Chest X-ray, PA view. Patient: 45 years old, sex M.
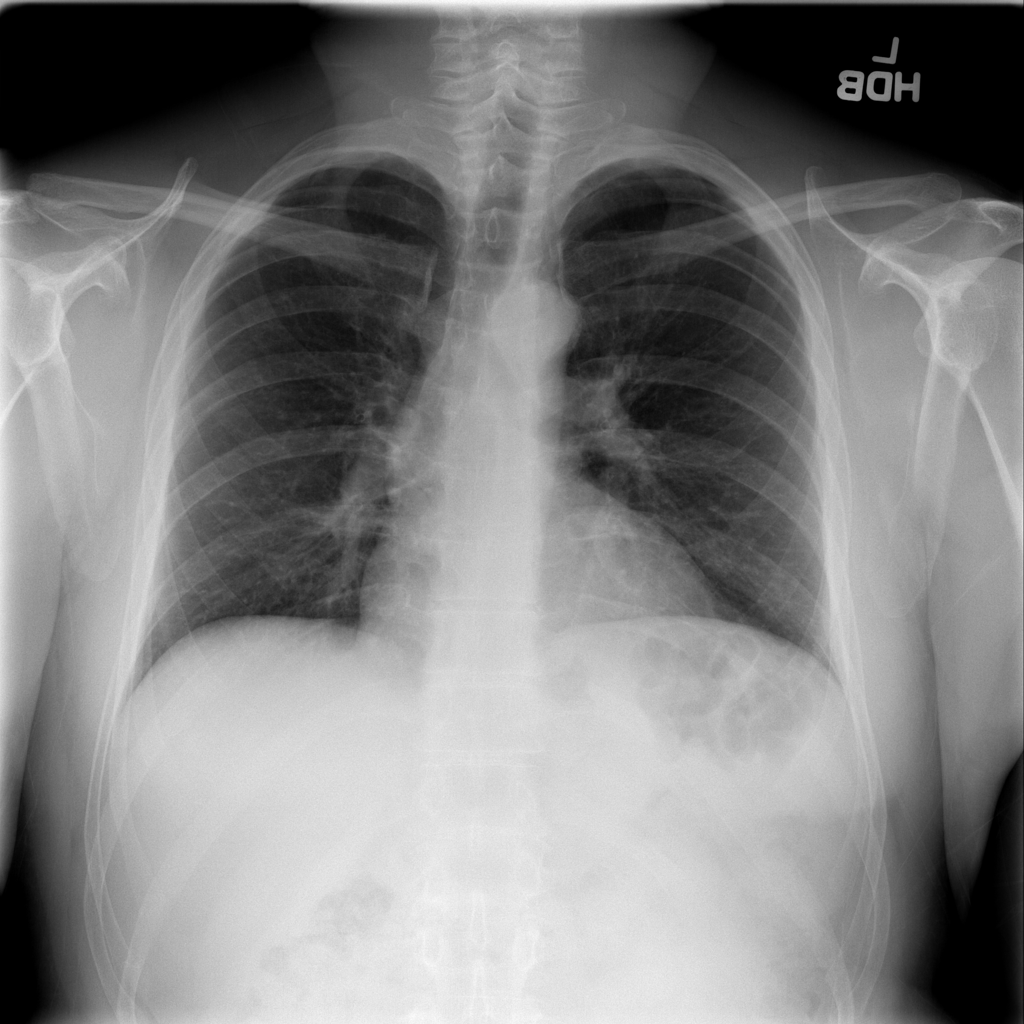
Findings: No Finding